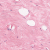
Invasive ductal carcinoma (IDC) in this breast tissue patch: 0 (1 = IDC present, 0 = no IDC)